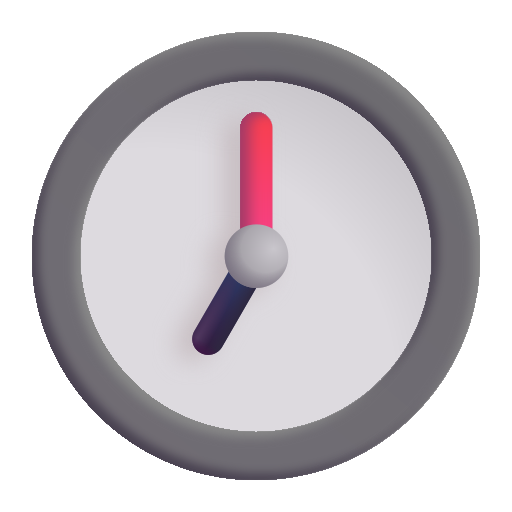
seven oclock color